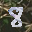
Label: 8